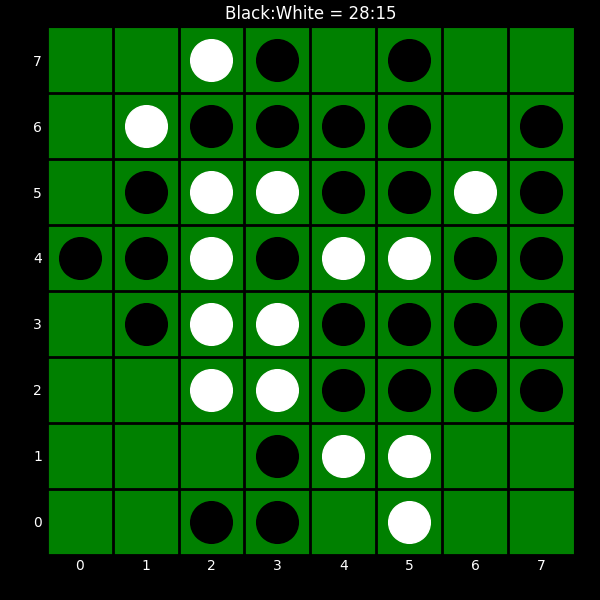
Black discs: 28
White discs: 15